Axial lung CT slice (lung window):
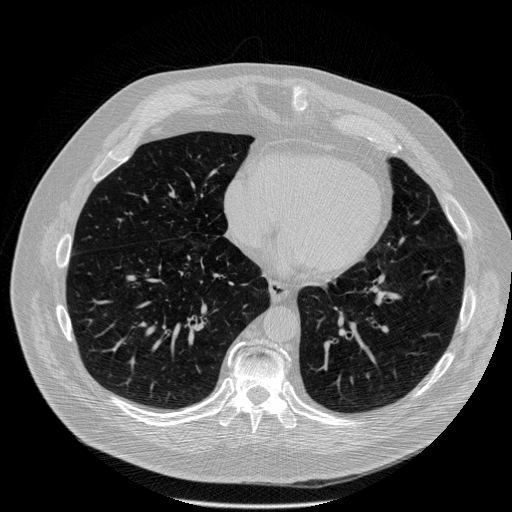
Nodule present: no